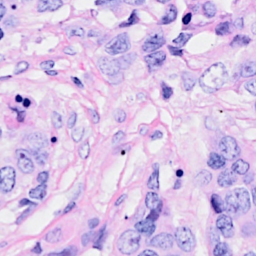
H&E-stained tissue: Breast